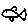
Label: fish